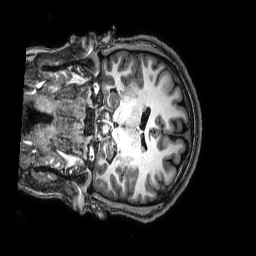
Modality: T1w
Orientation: coronal
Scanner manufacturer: philips
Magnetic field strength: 3 T
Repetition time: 0.008 s
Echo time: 0.003565 s